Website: slack
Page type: payment
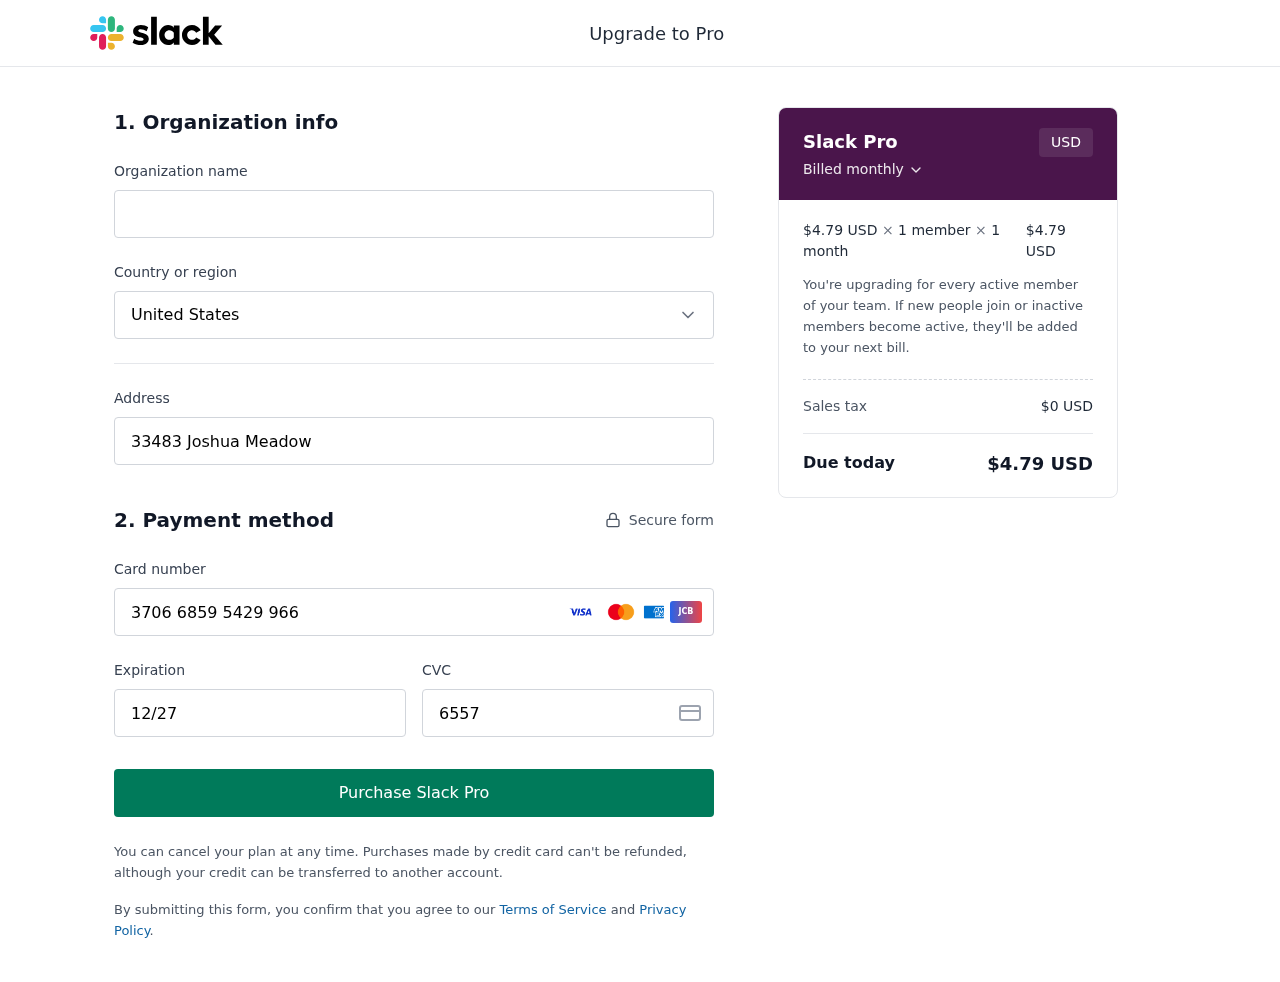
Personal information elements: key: PII_CARD_CVV
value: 6557
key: PII_CARD_EXPIRY
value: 12/27
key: PII_CARD_NUMBER
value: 3706 6859 5429 966
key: PII_COUNTRY
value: United States
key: PII_STREET
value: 33483 Joshua Meadow
Product elements: key: PRODUCT1_PRICE
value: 4.79
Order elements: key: ORDER_SUBTOTAL
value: $4.79 USD
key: ORDER_TAX
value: $0 USD
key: ORDER_TOTAL
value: $4.79 USD